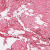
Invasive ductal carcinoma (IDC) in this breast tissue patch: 0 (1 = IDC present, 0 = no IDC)